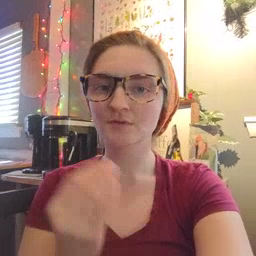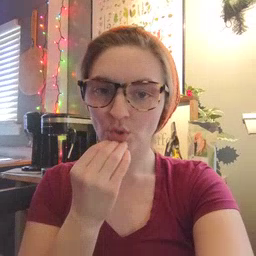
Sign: food